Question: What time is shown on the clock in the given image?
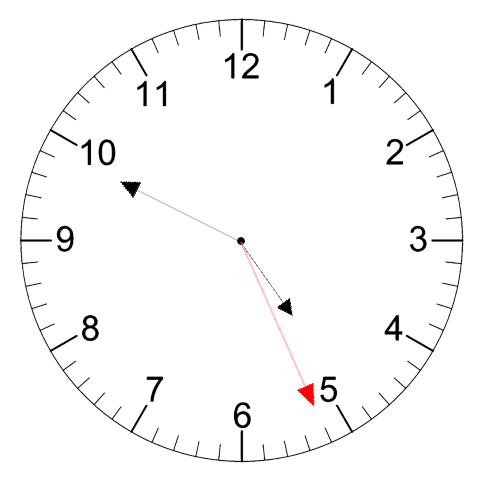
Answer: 04:49:26